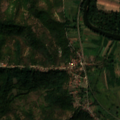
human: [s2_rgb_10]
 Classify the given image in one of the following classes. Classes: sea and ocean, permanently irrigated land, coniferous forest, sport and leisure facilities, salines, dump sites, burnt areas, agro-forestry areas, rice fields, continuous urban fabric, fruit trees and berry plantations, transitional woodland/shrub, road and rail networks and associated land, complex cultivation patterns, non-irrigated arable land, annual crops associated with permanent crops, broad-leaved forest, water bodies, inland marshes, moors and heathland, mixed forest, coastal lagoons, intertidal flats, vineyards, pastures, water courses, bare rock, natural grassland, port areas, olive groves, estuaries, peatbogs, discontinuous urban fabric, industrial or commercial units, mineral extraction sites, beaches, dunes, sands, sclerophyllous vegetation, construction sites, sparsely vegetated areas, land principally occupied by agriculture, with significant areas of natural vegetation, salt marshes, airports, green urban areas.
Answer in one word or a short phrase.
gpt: complex cultivation patterns, land principally occupied by agriculture, with significant areas of natural vegetation, broad-leaved forest, transitional woodland/shrub, water courses